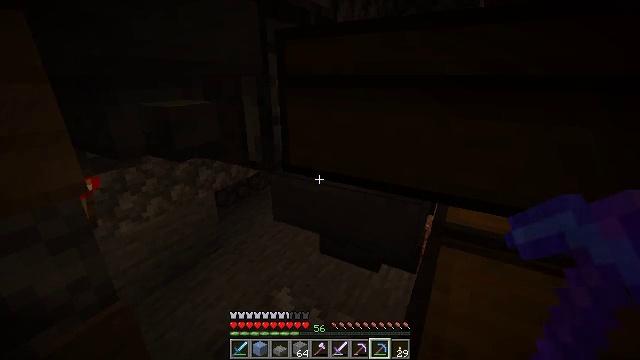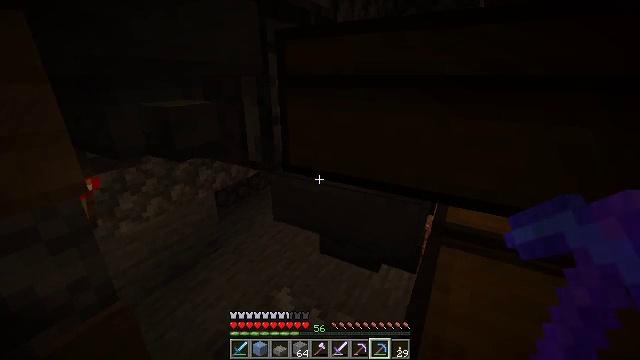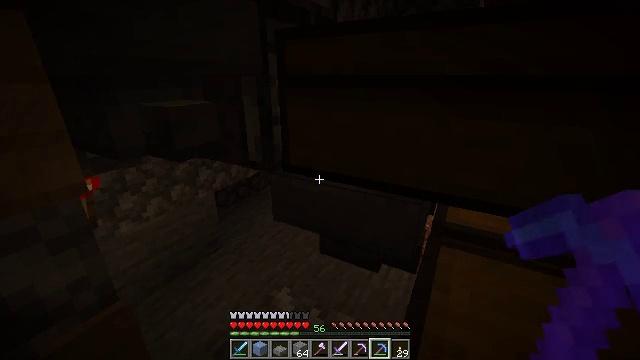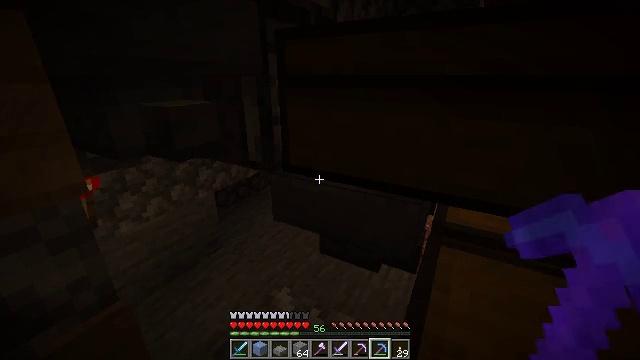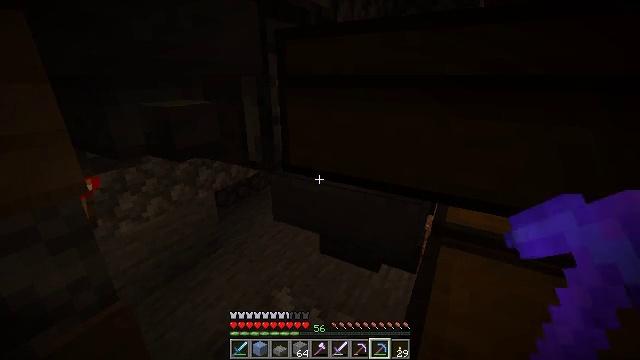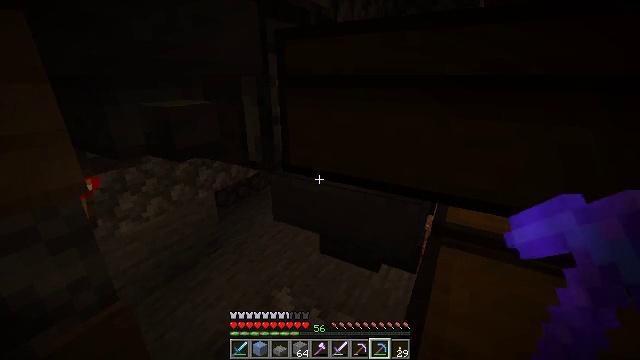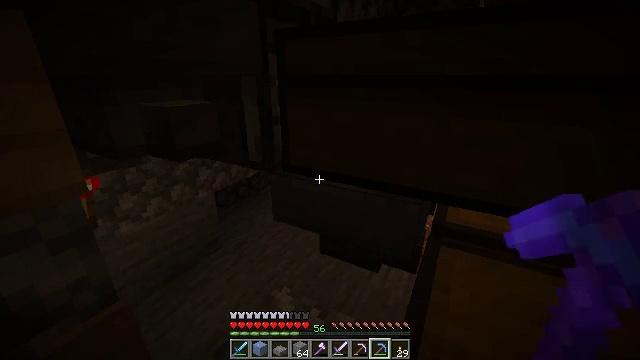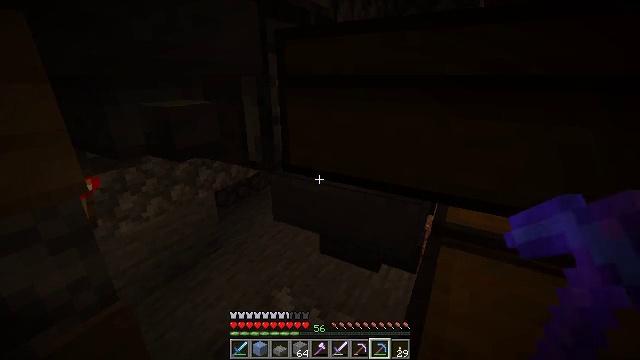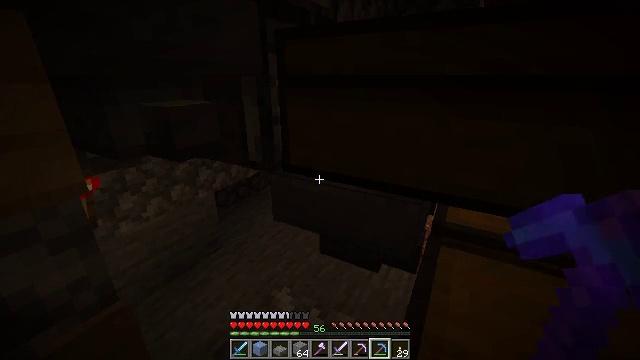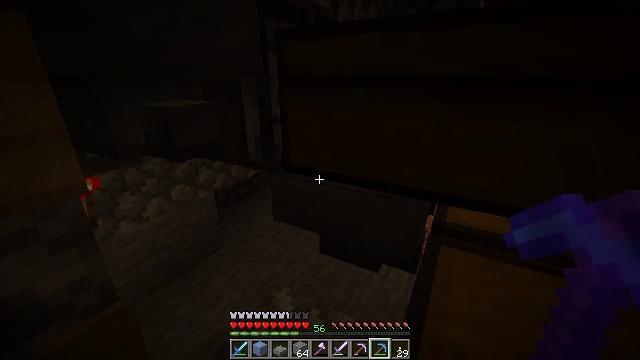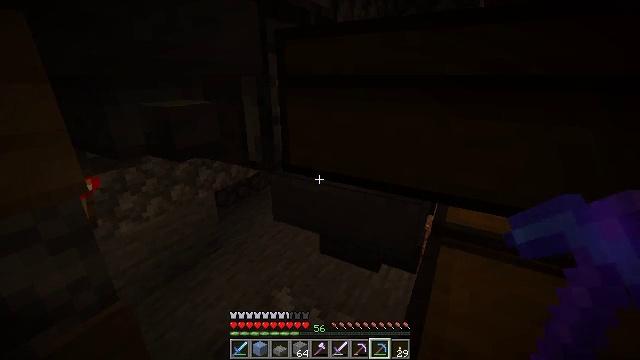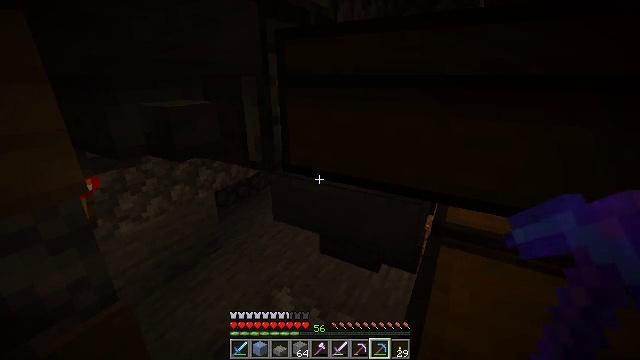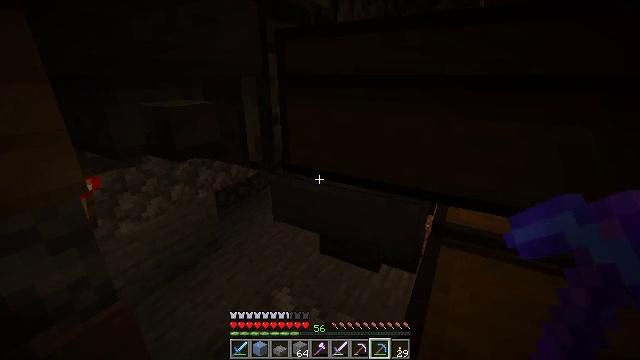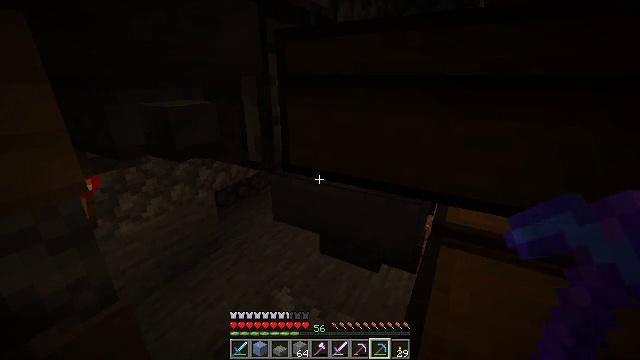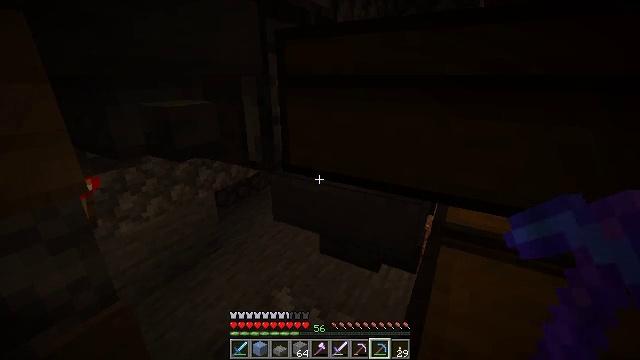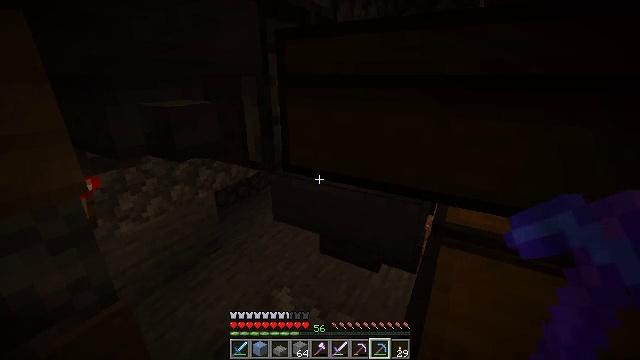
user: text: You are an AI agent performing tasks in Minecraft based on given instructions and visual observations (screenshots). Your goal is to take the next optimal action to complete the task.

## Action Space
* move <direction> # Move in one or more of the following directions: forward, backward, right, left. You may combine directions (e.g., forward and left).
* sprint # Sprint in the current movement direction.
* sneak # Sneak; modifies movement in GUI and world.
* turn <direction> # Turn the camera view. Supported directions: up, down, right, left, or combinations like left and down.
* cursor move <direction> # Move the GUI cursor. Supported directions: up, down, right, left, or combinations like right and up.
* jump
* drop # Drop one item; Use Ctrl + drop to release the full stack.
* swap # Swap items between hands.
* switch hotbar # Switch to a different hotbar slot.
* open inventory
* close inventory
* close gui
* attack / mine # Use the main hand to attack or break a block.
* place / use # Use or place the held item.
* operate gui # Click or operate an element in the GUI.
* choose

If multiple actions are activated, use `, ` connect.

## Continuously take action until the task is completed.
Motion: motion action
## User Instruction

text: Gather the dropper into your inventory.
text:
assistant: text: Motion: no_op
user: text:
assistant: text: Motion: no_op
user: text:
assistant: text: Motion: no_op
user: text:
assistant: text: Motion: no_op
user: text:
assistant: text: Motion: no_op
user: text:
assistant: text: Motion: no_op
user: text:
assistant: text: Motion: no_op
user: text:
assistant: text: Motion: no_op
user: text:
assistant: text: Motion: no_op
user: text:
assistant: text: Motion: no_op
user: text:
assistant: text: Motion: no_op
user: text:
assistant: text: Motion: no_op
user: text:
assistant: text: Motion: no_op
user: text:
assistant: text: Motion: no_op
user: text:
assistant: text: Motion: no_op
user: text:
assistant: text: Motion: no_op
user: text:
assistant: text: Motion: no_op
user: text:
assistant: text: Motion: no_op
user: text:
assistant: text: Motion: no_op
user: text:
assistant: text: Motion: no_op
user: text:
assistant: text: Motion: no_op
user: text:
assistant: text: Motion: no_op
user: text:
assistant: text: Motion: no_op
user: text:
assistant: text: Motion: no_op
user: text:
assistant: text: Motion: no_op
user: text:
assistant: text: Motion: no_op
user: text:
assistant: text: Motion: no_op
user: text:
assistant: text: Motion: no_op
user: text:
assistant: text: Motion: no_op
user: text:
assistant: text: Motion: no_op